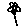
Label: flower